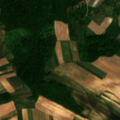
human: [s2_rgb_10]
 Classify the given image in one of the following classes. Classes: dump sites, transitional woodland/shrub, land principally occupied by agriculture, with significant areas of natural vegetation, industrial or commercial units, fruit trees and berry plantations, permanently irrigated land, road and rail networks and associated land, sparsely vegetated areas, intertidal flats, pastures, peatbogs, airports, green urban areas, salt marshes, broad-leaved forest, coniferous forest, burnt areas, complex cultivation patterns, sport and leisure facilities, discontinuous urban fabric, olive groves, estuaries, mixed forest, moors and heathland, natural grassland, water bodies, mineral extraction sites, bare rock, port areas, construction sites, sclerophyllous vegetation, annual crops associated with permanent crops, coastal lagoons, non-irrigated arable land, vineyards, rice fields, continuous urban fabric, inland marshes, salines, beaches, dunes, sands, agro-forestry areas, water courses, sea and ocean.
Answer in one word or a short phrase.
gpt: non-irrigated arable land, complex cultivation patterns, land principally occupied by agriculture, with significant areas of natural vegetation, broad-leaved forest